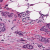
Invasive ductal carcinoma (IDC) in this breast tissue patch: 0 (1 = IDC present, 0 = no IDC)